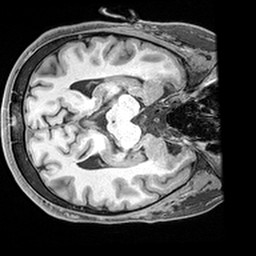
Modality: T1w
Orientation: axial
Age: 65
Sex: female
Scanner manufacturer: siemens
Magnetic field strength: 3 T
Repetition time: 2.4 s
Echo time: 0.0022 s